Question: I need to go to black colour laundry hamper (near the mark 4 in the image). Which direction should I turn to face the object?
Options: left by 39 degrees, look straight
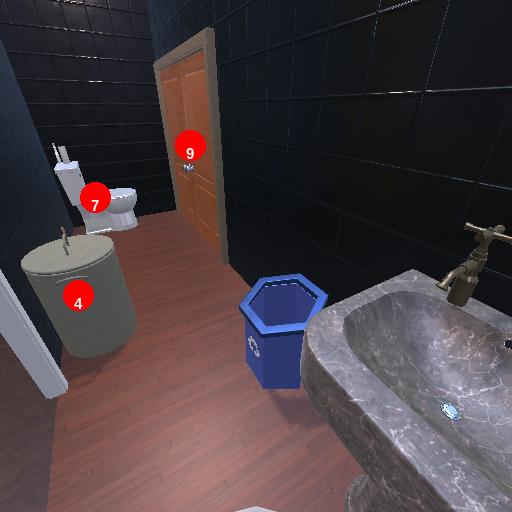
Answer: left by 39 degrees